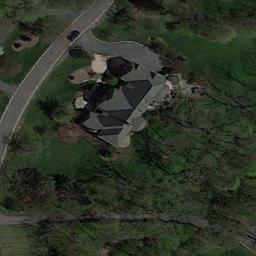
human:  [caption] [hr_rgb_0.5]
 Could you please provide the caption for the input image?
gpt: Here is a gorgeous home with a trail behind and a row of trees in front .

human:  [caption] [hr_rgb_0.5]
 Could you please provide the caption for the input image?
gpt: There is a road next to the sparse residential .

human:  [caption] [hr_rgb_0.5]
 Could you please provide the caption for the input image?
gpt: There are several houses of different sizes and many green trees in a sparse residential area, And a road .

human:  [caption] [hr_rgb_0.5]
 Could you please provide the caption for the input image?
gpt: The sparse residential is on the grass next to some trees and a road .

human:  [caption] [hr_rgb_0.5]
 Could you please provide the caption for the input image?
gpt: A sparse residential area with many green trees and a black building .